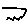
Label: zigzag